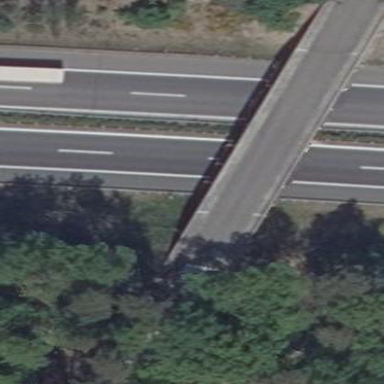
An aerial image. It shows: Man-made bridge.